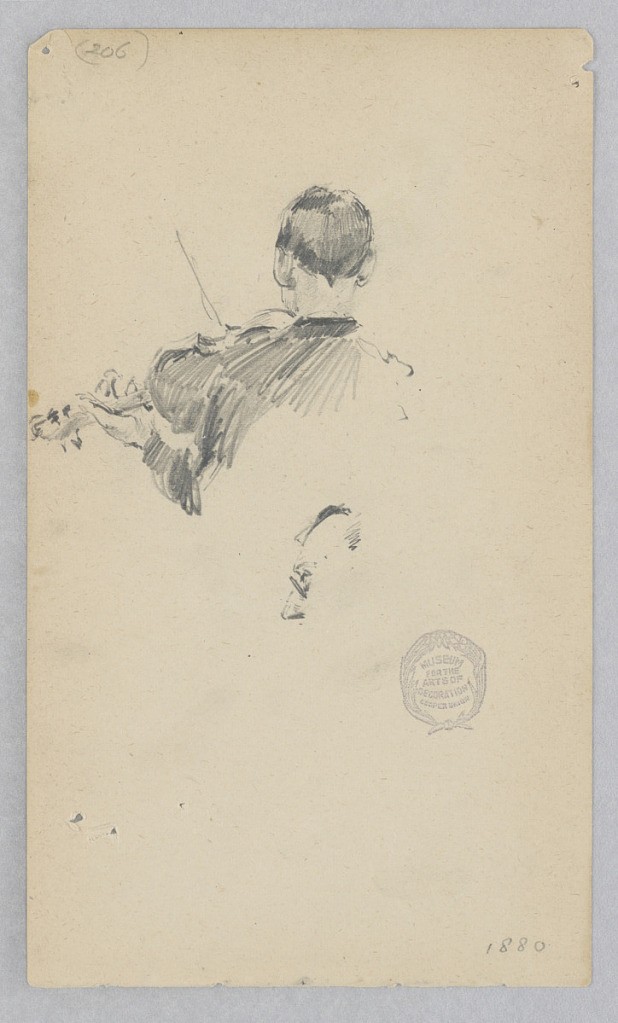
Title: Musician playing the violin
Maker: Robert Frederick Blum, American, 1857–1903
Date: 1880
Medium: Graphite on wove paper
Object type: Drawing
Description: Sketch of a male figure playing the violin.